Question: after running my code i got this kind of error, can anyone help me fix it please. The error starts after putting a code to filter if the email is duplicate or not in the database.
here is the error i got:

'''
<?php
$host = "localhost";
$user = "root";
$pass = "";
$db = "test";
$dbc = new PDO("mysql:host=" . $host . ";dbname=" . $db, $user, $pass);
$dbc->setAttribute(PDO::ATTR_ERRMODE, PDO::ERRMODE_EXCEPTION);
$name = @$_POST['name'];
$age = @$_POST['age'];
$address = @$_POST['address'];
$gender = @$_POST['gender'];
$email = @$_POST['email'];
$dupesql = "SELECT * FROM students WHERE email = :email ";
$dupesql = $dbc->prepare($dupesql);
$dupesql->bindParam(':name', $email);
$dupesql->execute();
$num_rows = $dupesql->rowCount();
if($num_rows === 0)
{
echo "1";
$q = "INSERT INTO students(name, age, address, gender, email ) VALUES(:name, :age, :address, :gender, :email)";
$query = $dbc->prepare($q);
$query->bindParam(':name', $name);
$query->bindParam(':age', $age);
$query->bindParam(':address', $address);
$query->bindParam(':gender', $gender);
$query->bindParam(':email', $email);
$results = $query->execute();
}else{
echo "0";
exit;
}
?>
'''
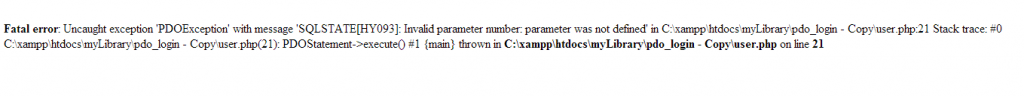
Answer: Well you are facing this error because you are using a wrong parameter in your query.
'''
$dupesql->bindParam(':name', $email);
'''
':name' doesn't exists so it should ':email'.